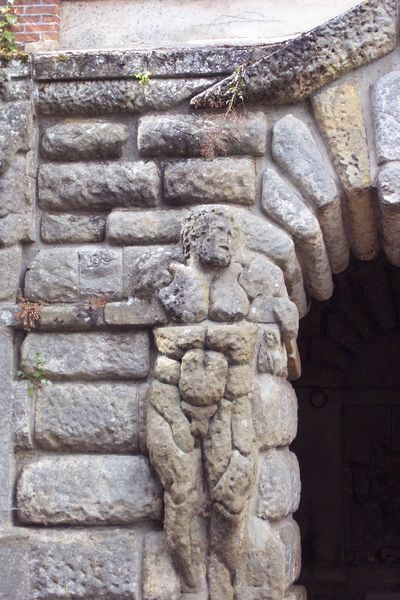
Titel: Schloss Fontainebleau unter Franz I.
Künstler: Gilles Le Breton
Standort: Fontainebleau, Schloss (EU - F)
Schlagwörter: akt, dunkel, mann, nackt, schatten, grau, licht, tür, beige, alt, bart, stein, steine, kirche, figur, locken, relief, bogen, mauer, ziegel, muskeln, granit, tor, foto, eingang, torbogen, torso, kaputt, efeu, quader, männlich, antik, wächter, grieche, phallus, beschädigt, vor christus, a chr, türsäule, rinfahrt